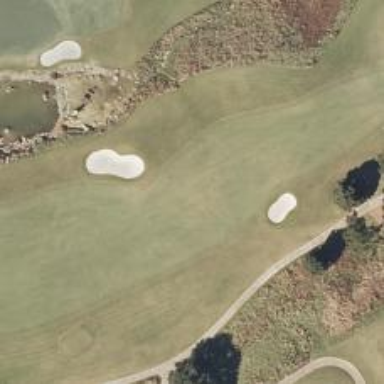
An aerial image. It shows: Golf hole.